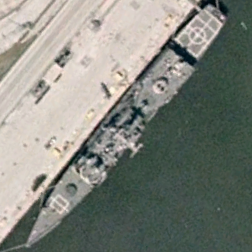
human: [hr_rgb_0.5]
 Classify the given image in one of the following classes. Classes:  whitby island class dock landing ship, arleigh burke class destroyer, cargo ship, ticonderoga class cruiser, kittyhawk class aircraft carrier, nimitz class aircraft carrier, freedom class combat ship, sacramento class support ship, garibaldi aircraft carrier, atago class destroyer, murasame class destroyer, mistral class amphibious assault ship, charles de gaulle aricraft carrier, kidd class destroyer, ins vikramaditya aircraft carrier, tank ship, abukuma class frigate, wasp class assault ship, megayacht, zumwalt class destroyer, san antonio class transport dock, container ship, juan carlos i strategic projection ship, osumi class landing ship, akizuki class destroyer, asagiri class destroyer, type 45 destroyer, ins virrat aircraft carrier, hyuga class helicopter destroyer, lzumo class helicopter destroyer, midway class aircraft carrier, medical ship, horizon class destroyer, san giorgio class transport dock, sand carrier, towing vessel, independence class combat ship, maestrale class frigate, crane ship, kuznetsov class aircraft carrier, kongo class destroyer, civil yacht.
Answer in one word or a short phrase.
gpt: Ticonderoga class cruiser